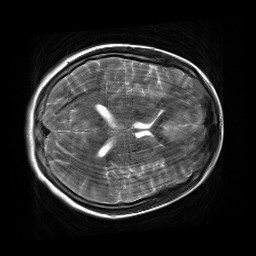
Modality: T2w
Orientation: axial
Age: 19
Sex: female
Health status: healthy
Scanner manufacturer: siemens
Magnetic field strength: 3 T
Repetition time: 4.01 s
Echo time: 0.116 s